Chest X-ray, AP view. Patient: 67 years old, sex M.
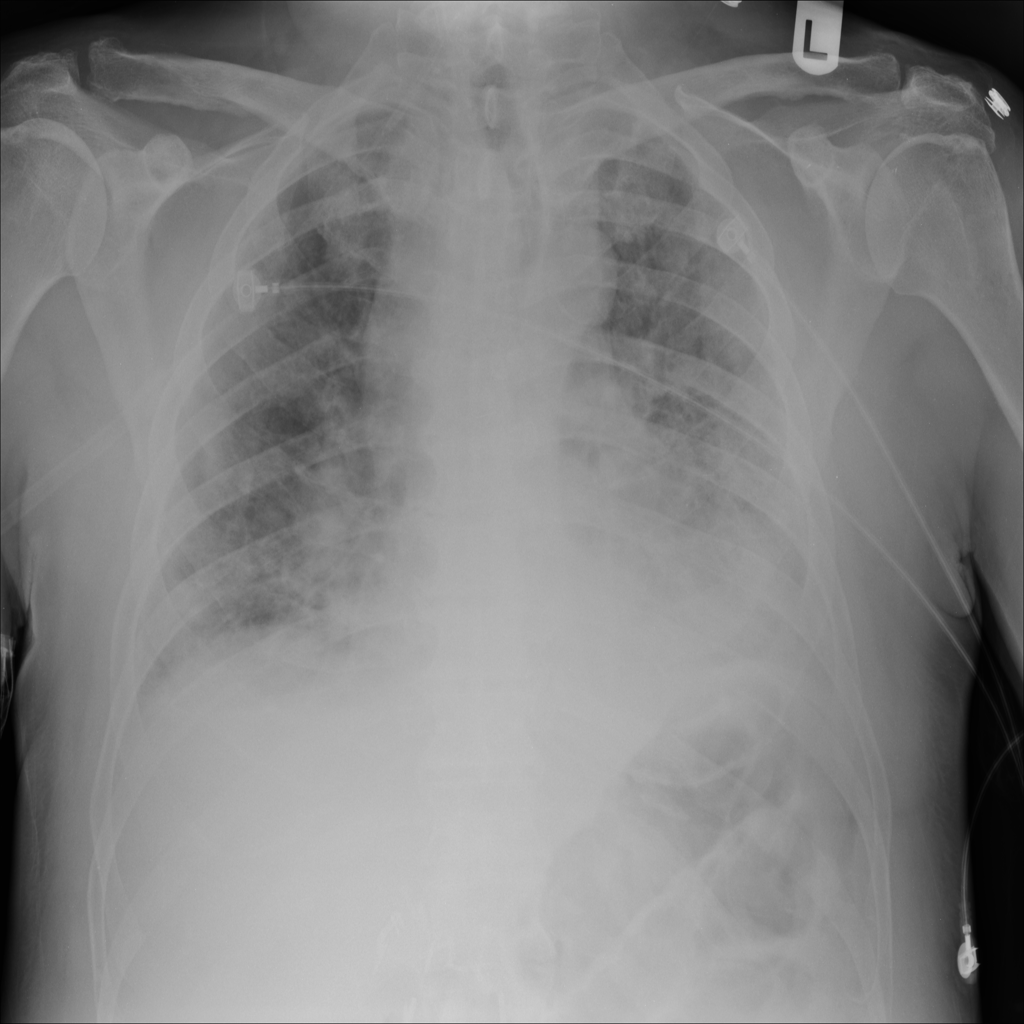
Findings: Nodule